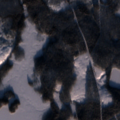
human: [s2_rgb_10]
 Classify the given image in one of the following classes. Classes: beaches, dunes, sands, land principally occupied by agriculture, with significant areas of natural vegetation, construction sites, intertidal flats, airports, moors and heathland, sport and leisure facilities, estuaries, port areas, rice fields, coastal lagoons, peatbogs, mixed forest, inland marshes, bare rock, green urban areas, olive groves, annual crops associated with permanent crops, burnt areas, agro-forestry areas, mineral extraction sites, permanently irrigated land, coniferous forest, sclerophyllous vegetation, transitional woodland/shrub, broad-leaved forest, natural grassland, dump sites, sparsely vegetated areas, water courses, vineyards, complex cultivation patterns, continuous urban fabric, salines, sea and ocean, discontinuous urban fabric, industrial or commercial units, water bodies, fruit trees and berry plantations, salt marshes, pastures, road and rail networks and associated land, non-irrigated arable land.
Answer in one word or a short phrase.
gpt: coniferous forest, transitional woodland/shrub, water bodies